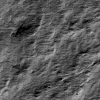
Atmospheric dust classification: not_dusty